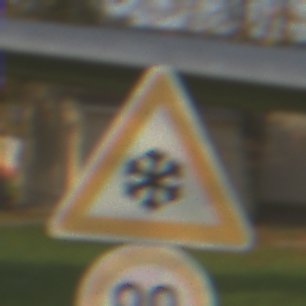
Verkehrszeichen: SchneeOderEisglaette
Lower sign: Geschwindigkeit90
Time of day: SunriseSunset
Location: Outdoor (Special)
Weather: Clear
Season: NotSpecified
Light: Natural